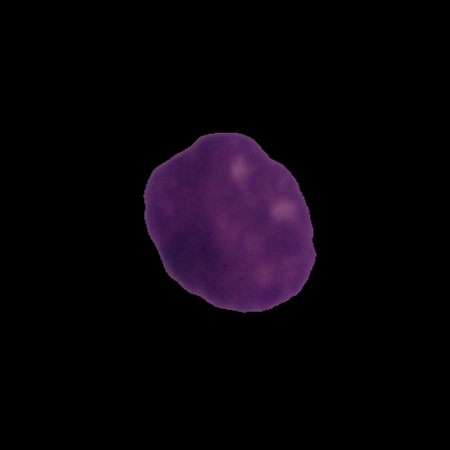
Label: cancer